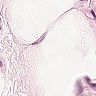
Metastatic tissue present: no